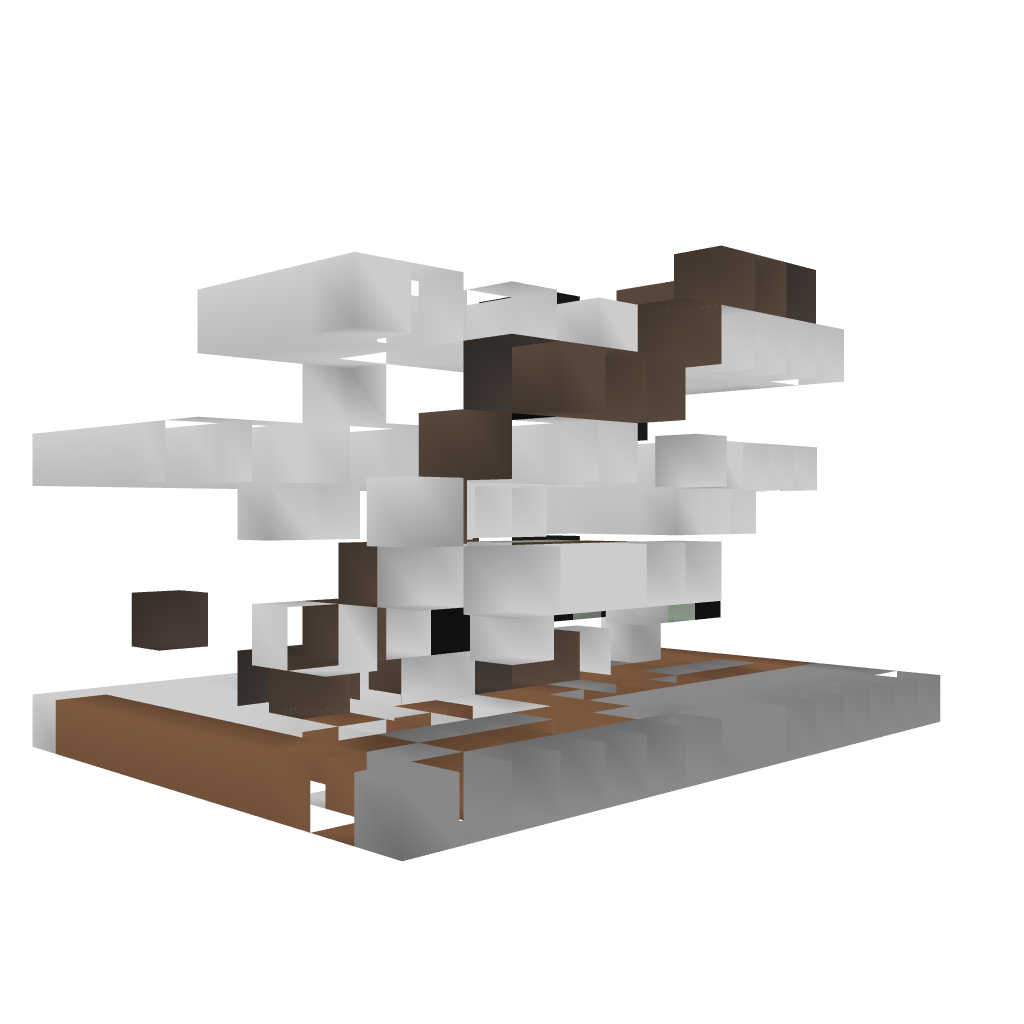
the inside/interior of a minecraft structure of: minecart dispenser